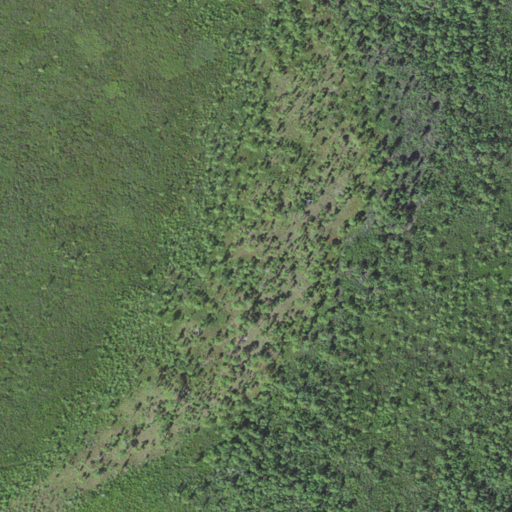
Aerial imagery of ridge(s) in North Carolina named Bryants Ridge containing only woody wetlands